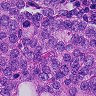
Metastatic tissue present: yes